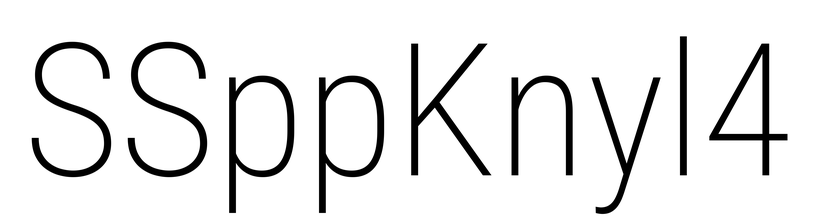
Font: Roboto_Condensed_ExtraLight